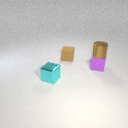
small purple rubber cube below small brown metal cylinder